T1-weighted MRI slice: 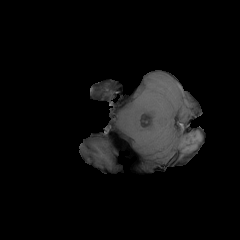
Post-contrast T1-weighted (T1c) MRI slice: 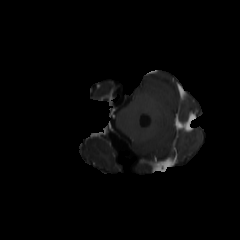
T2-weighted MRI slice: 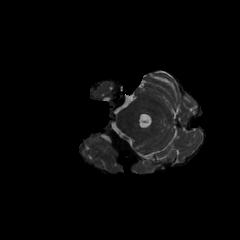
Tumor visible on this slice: no